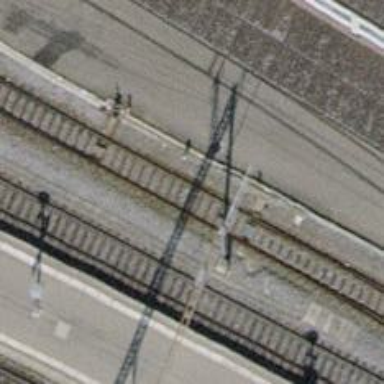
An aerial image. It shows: Single-track railway spur.